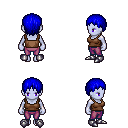
a pixel art fantasy rpg character, female body template, dark elf, purple skin, brown pirate shirt, magenta pants, blue plain hairstyle, metal boots, four views (front, back, left, right), 2x2 character sprite sheet, small pixel art, hard edges, no anti-aliasing